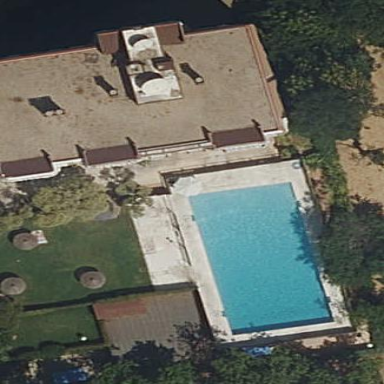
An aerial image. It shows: Swimming pool within leisure land area designed for swimming activities.